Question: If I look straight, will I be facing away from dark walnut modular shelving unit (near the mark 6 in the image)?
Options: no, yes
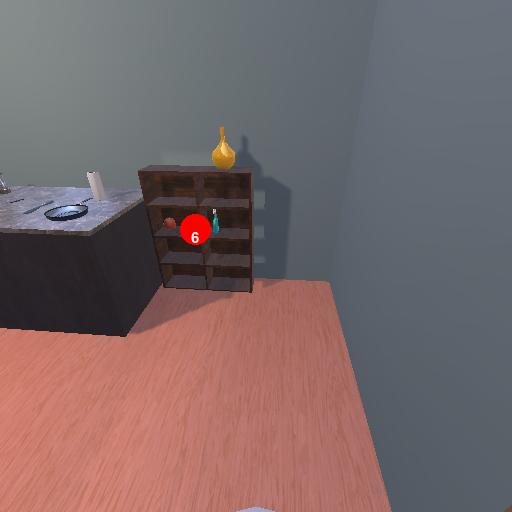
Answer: no